Question: If I click on the Annual radio button, then switch button (labelled "half day") should be hidden or disabled (only for Annual radio button). How do I do this in React?
'''
<RadioGroup onChange={this.onChange} value={this.state.leavevalue}>
<Radio value={1}>Casual</Radio>
<Radio value={2}>Medical</Radio>
<Radio value={3}>Annual</Radio>
<Radio value={4}>Lieu</Radio>
<Radio value={5}>Special</Radio>
<Radio value={6}>Maternity</Radio>
<Radio value={7}>Paternity</Radio>
<Radio value={8}>NoPay</Radio>
</RadioGroup>
'''
This is my switch button code :
'''
<Switch onChange={this.handleHalfDay} checked={this.state.isHalfDay} />
'''
This is my onChange function:
'''
onChange = (e) => {
this.setState({
leavevalue: e.target.value,
isHalfDay: false,
});
}
'''
My radio buttons and the switch button:

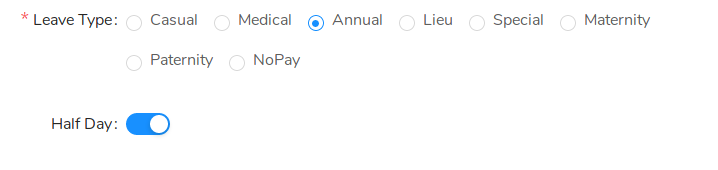
Answer: You can disable the 'Switch' when your 'leavevalue' state variable is equal to '3'.
'''
class App extends React.Component {
state = {
leavevalue: 1,
isHalfDay: true
};
handleChange = value => {
this.setState({ leavevalue: value });
};
handleHalfDay = () => {
this.setState(previousState => {
return { isHalfDay: !previousState.isHalfDay };
});
};
render() {
return (
<div>
<RadioGroup
selectedValue={this.state.leavevalue}
onChange={this.handleChange}
>
<Radio value={1} />Casual
<Radio value={2} />Medical
<Radio value={3} />Annual
<Radio value={4} />Lieu
<Radio value={5} />Special
<Radio value={6} />Maternity
<Radio value={7} />Paternity
<Radio value={8} />NoPay
</RadioGroup>
<Switch
onChange={this.handleHalfDay}
checked={this.state.isHalfDay}
disabled={this.state.leavevalue === 3}
/>
</div>
);
}
}
'''